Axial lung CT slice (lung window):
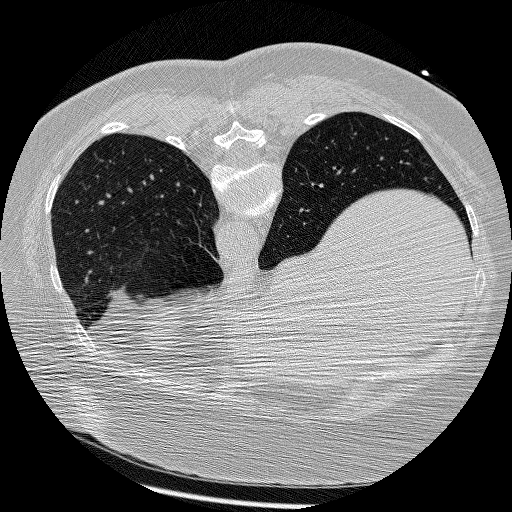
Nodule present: no